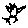
Label: bird